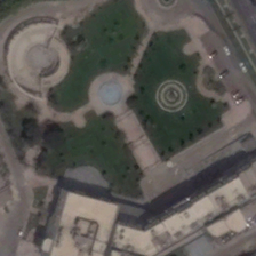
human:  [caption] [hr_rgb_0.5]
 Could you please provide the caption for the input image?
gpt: a round pool is in the centre of the square which contains some lawns and circle architectures .

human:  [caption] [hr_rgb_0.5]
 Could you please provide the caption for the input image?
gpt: a round pool is in the center of the square which contains some lawns and circle architectures .

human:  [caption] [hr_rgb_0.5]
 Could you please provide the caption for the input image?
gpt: this squre with three blocks of lawn sits next to a large building .

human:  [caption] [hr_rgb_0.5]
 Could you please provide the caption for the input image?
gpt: A polygonal square next to a huge building like boomerang is joined by three grasslands.

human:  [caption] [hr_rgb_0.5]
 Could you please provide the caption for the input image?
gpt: Next to the polygon square is a huge building, like a boomerang, made up of three pieces of grass.